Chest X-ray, PA view. Patient: 51 years old, sex M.
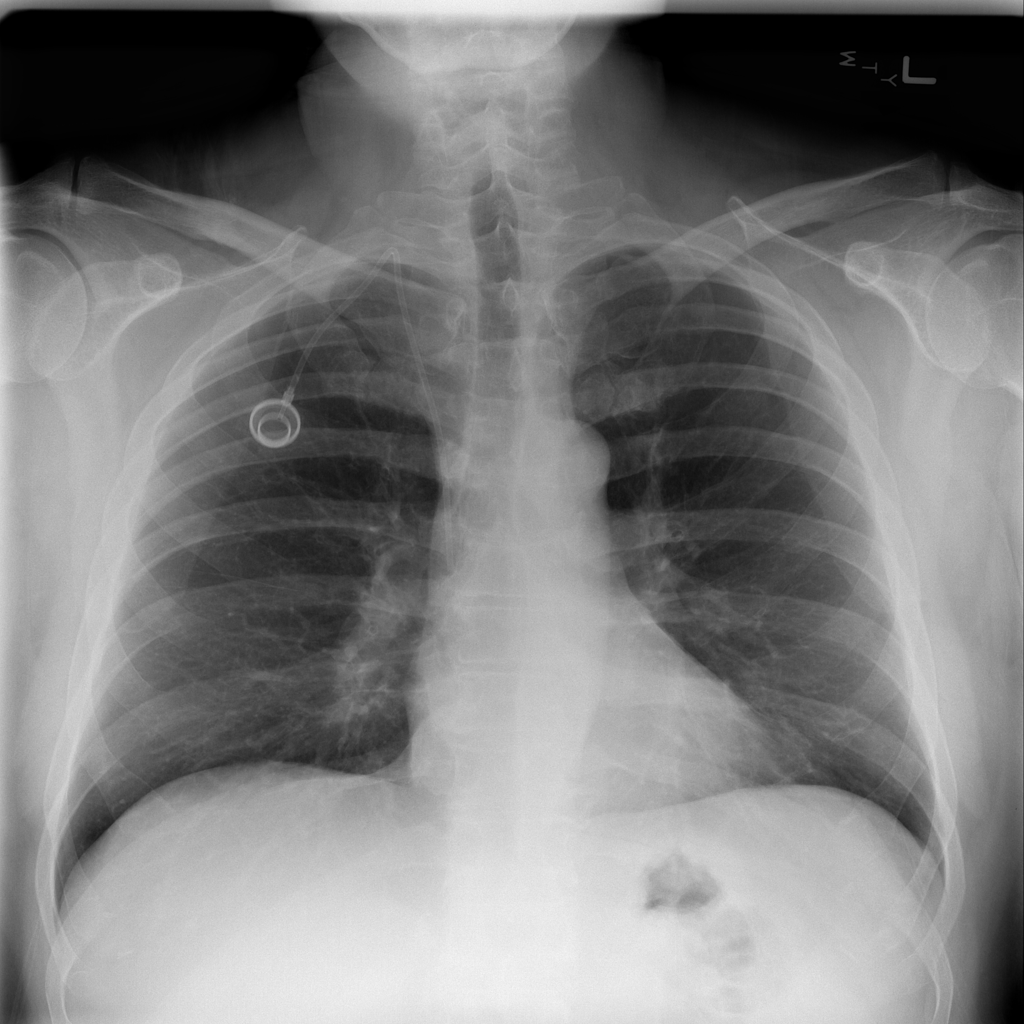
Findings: Atelectasis